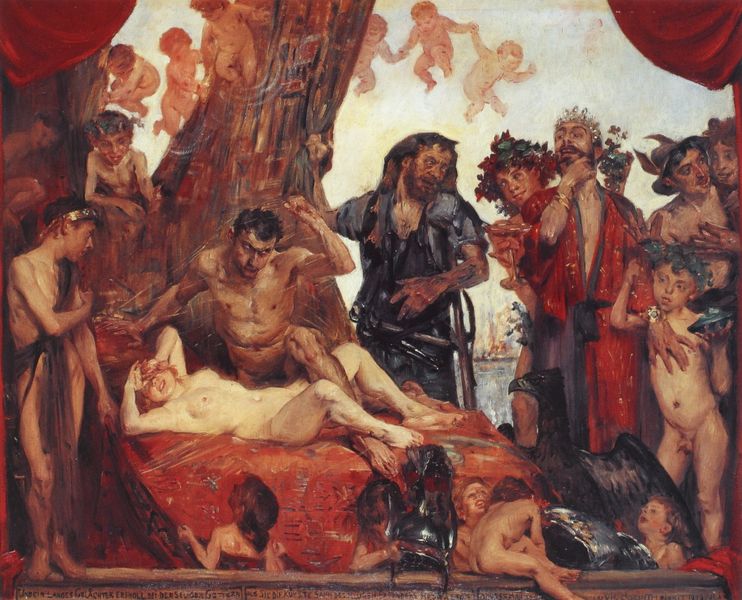
Titel: Das homerische Gelächter
Künstler: Lovis Corinth
Institution: München, Bayrische Staatsgemäldesammlungen
Schlagwörter: adler, akt, baum, gemälde, kampf, mann, nackt, vogel, brust, frau, männer, rot, schleier, tier, malerei, vorhang, haare, mantel, kind, krone, kinder, engel, putte, putto, brüste, knaben, könig, bett, lachen, knabe, waffen, waffe, helm, lorbeerkranz, rüstung, jüngling, gewehr, teufel, bacchus, gruselig, lust, dolch, krieger, greifvogel, nackte frau, rabe, putten, vergewaltigung, vorhang+